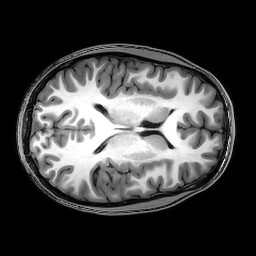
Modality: T1w
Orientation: axial
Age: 21
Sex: male
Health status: healthy
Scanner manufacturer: philips
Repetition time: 0.008208 s
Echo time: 0.00376 s